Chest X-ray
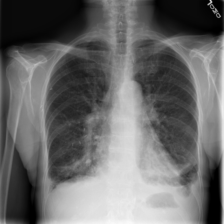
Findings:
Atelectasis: negative
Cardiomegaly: negative
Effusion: negative
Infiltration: negative
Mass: negative
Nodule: negative
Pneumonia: negative
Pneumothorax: negative
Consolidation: negative
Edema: negative
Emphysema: negative
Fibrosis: negative
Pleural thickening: negative
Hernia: negative